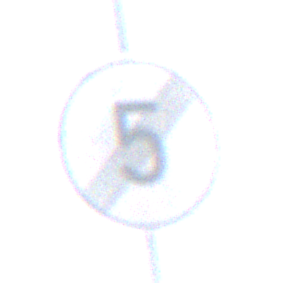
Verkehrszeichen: EndeGeschwindigkeit5
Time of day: MorningAfternoon
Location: Outdoor (Nature)
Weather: Clear
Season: NotSpecified
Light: Natural